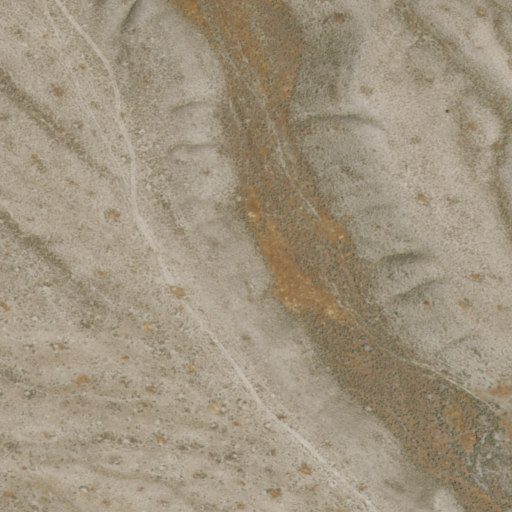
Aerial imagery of valley in Nevada named Thirtymile Canyon containing only shrub